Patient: sex M, age 30
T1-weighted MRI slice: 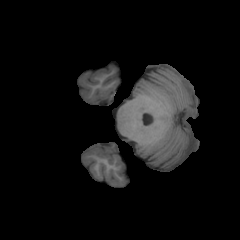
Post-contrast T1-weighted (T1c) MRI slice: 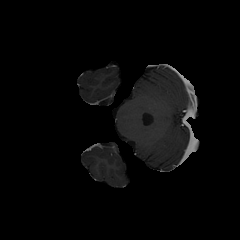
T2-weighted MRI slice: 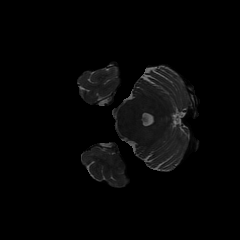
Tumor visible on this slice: no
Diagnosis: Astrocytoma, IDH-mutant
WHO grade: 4